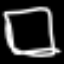
Label: square